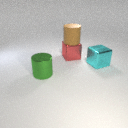
large brown rubber cylinder above large red metal cube